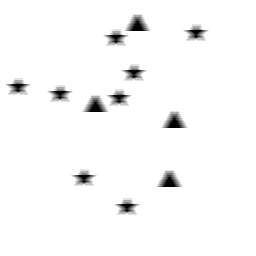
Squares: 0
Triangles: 4
Stars: 8
Total shapes: 12